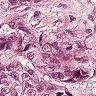
Metastatic tissue present: yes